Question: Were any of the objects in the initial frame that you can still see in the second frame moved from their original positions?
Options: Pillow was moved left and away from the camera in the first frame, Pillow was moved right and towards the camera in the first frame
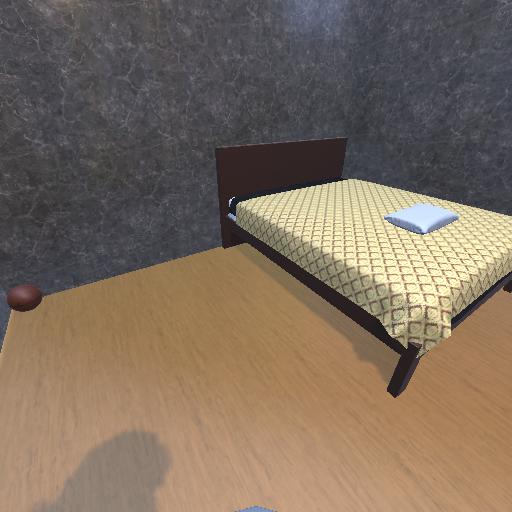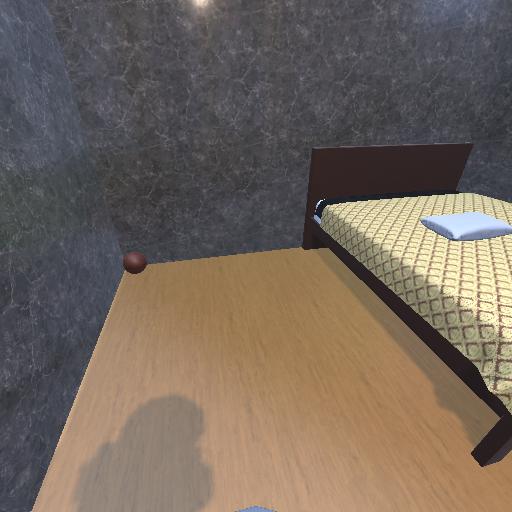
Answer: Pillow was moved left and away from the camera in the first frame